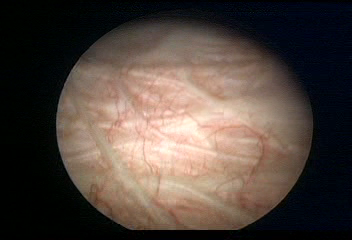
Modality: WLC
Class: Normal mucosa
Bladder cancer association: No